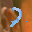
Label: 7